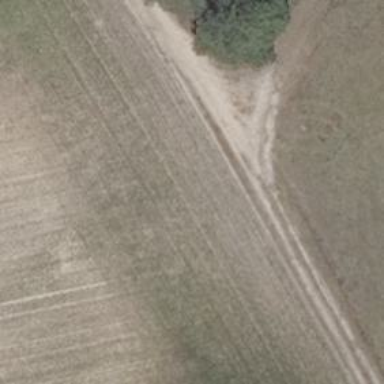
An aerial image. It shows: Sandy track with grade 5 track type.